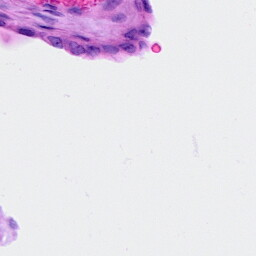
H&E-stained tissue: Ovarian